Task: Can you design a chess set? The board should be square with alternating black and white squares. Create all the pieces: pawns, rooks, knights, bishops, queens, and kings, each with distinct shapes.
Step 49:
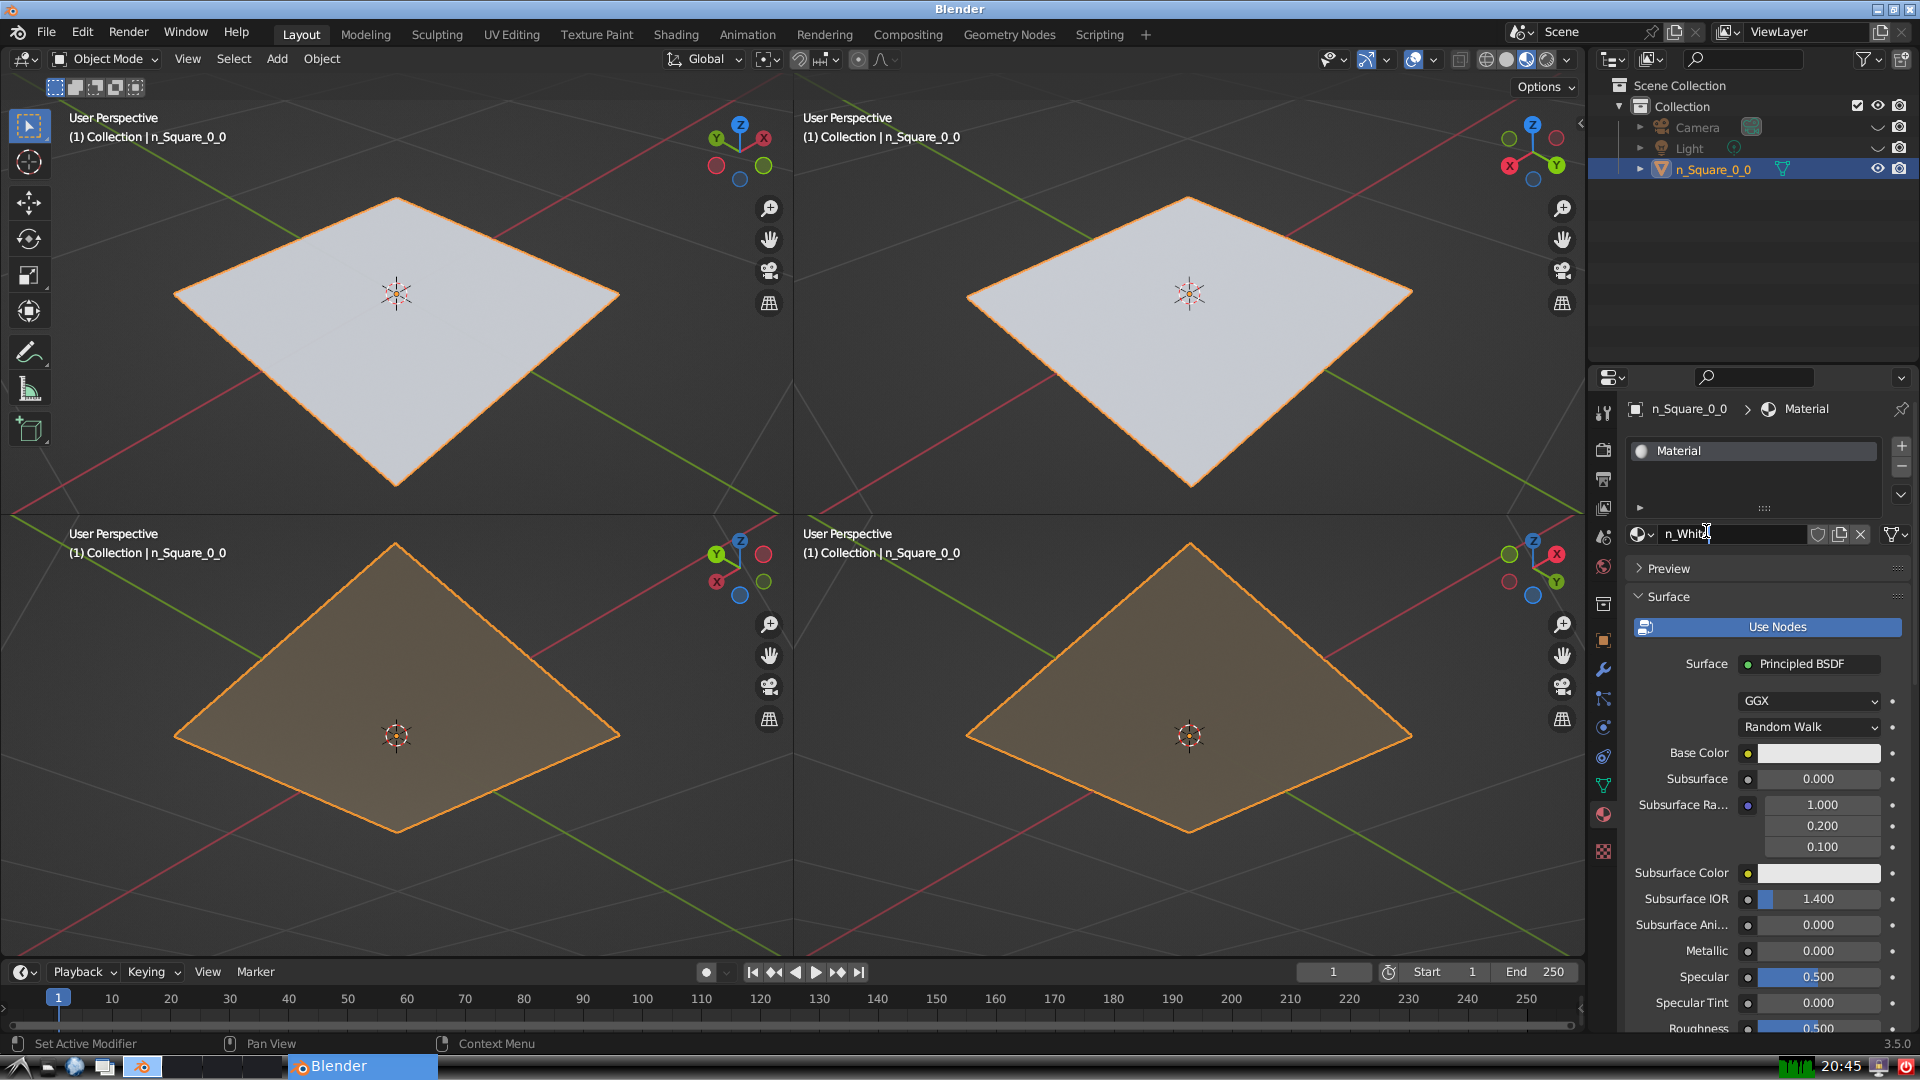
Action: {"key_press": ['Return']}